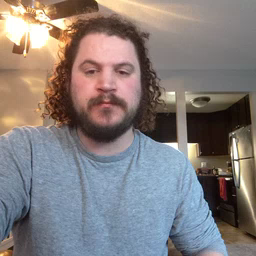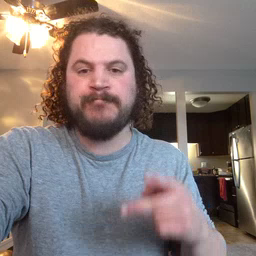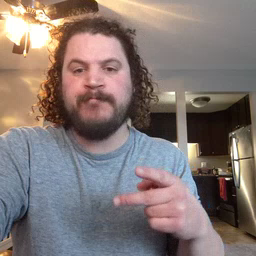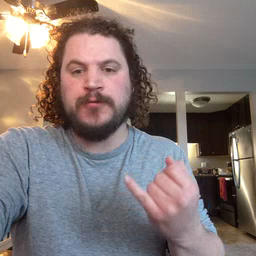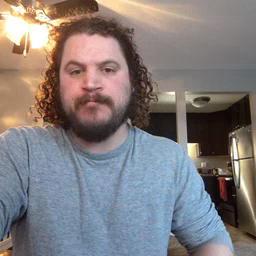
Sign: pajamas